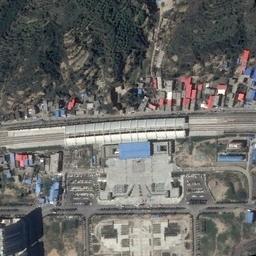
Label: railway_station